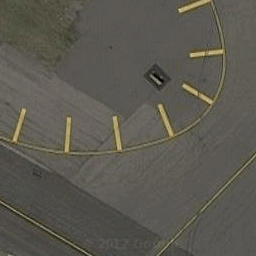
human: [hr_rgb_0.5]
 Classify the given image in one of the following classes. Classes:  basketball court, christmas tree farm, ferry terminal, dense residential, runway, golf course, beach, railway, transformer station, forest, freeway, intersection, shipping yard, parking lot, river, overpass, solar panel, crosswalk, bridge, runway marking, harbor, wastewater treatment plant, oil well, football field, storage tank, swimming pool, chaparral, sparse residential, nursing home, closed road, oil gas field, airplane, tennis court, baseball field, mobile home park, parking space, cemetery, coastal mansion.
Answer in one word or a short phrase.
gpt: runway marking